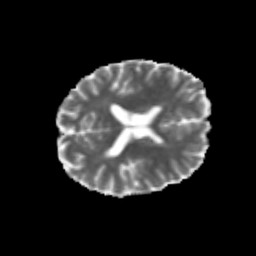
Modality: MD
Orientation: axial
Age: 22
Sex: male
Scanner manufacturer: siemens
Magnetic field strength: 3 T
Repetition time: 3.5 s
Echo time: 0.125 s